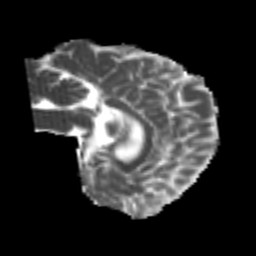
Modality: MD
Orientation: sagittal
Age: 21
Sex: male
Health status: healthy
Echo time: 0.074 s